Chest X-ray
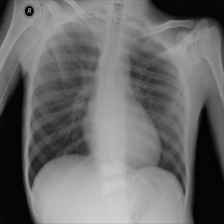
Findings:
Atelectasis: negative
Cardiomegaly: negative
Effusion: negative
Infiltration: negative
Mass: negative
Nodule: negative
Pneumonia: negative
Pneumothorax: negative
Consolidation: negative
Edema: negative
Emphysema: negative
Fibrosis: negative
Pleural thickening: negative
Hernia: negative